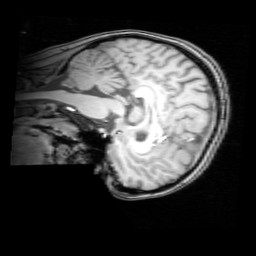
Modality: T1w
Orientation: sagittal
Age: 19
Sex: female
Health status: healthy
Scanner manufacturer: philips
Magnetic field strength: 3 T
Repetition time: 0.012 s
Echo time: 0.0037 s